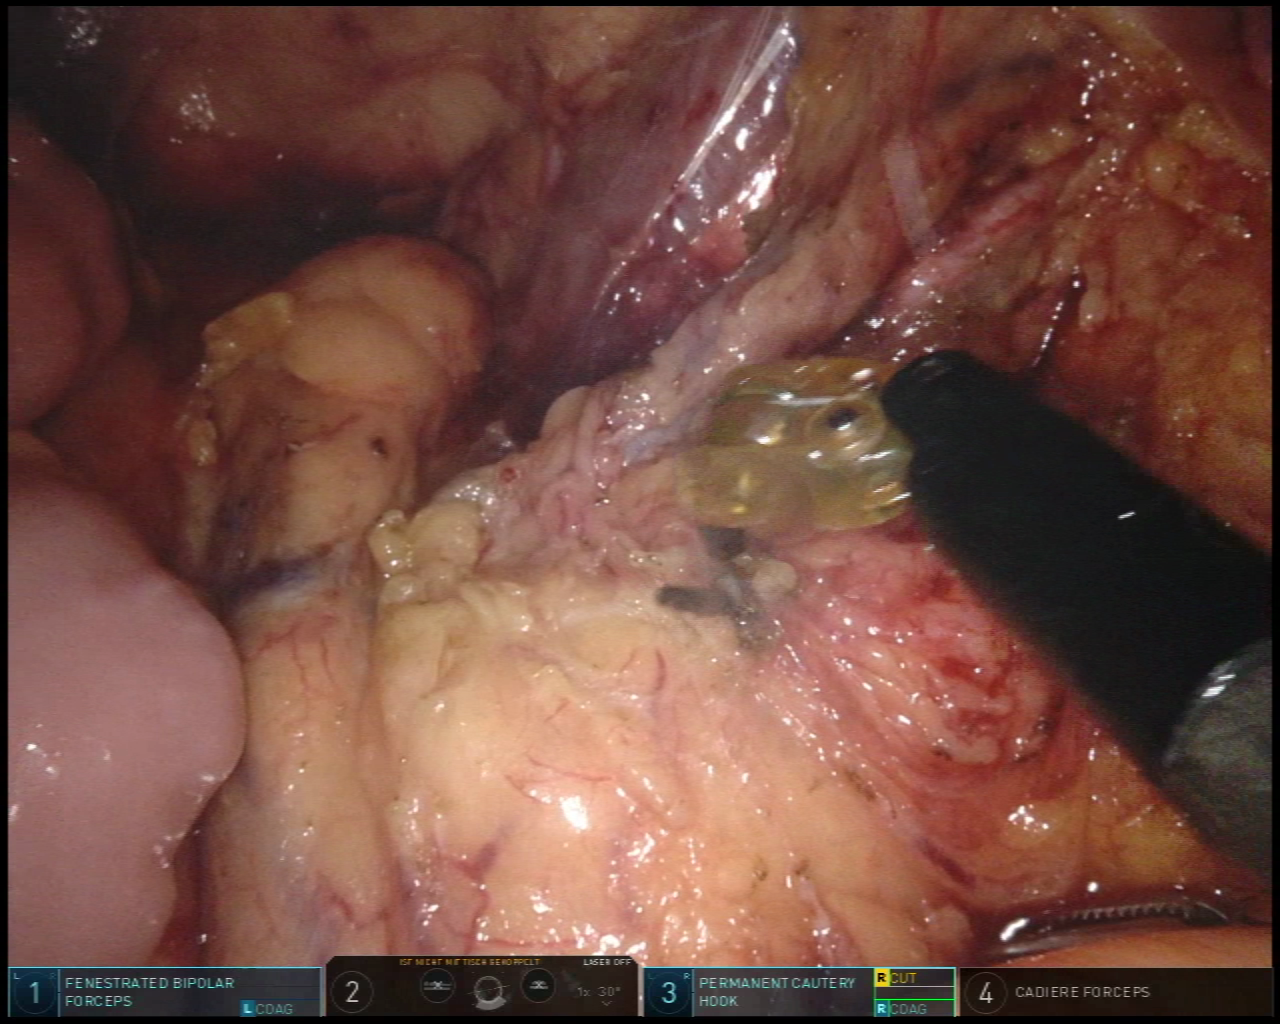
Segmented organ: ureter
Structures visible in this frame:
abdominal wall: no
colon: yes
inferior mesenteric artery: no
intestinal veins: no
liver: no
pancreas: no
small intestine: no
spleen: no
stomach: no
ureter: yes
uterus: no
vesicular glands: no